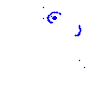
Particle: kaon